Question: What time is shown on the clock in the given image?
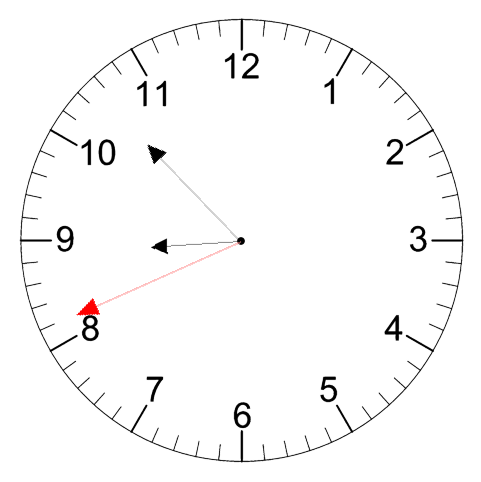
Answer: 08:52:41